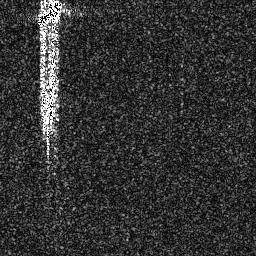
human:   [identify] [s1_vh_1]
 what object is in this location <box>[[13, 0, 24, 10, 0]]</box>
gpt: <ref>1 medium ship at the top left</ref>